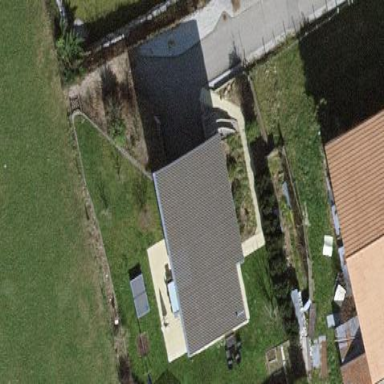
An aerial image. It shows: Detached building.